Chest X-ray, PA view. Patient: 39 years old, sex M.
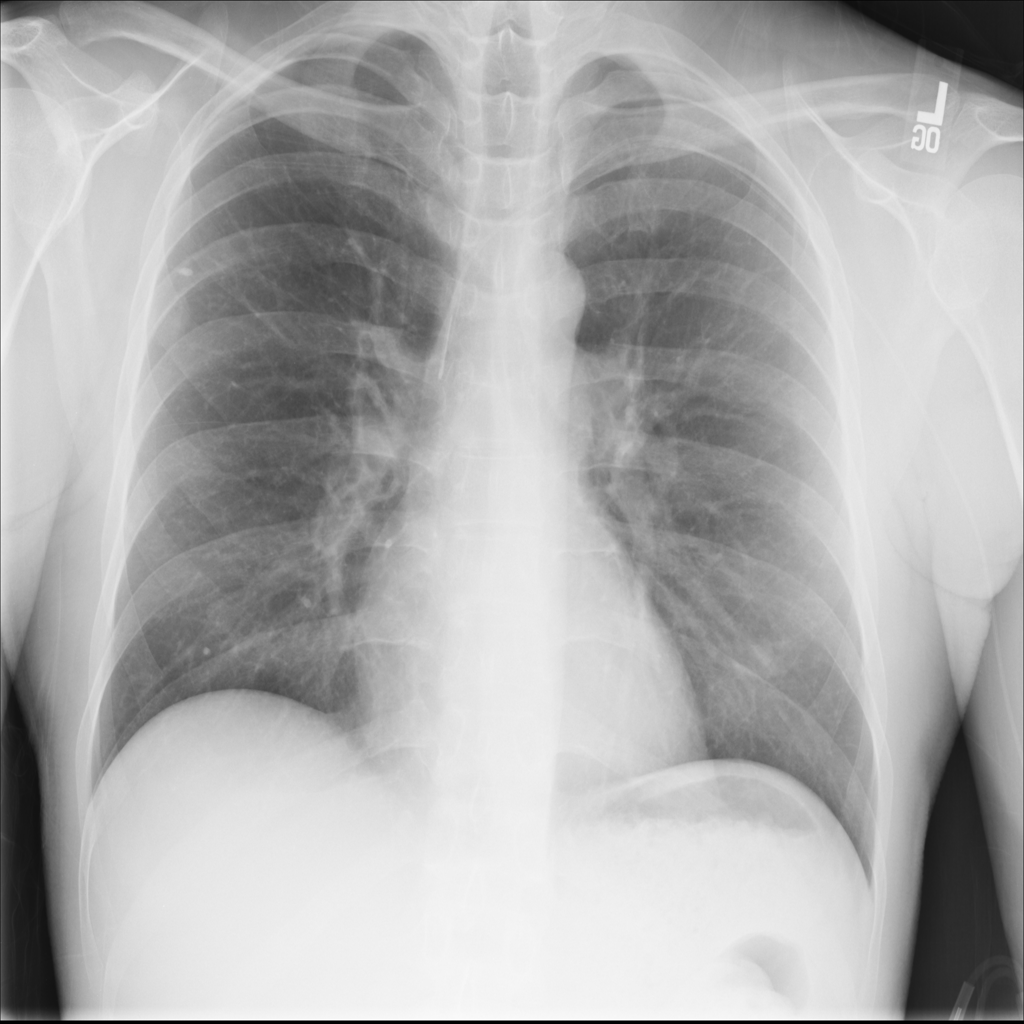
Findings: No Finding